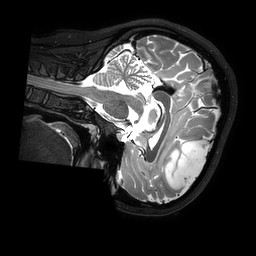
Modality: T2w
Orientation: sagittal
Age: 26
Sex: female
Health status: ill
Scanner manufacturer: philips
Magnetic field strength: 3 T
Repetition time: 3.5 s
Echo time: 0.3 s